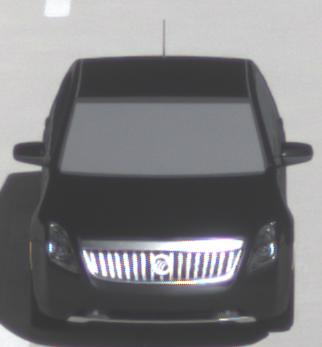
Make: Mercury
Model: Milan
Detailed model: -
Model produced from: 2009
Model produced until: 2010
Doors: 4
Color: black
Road condition: dry road
Daytime: midday
Contrast: high contrast